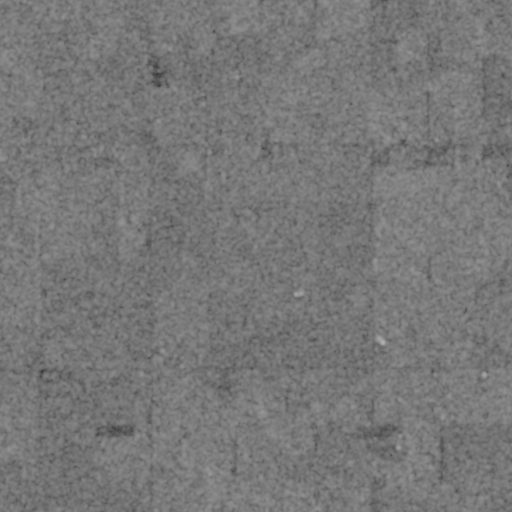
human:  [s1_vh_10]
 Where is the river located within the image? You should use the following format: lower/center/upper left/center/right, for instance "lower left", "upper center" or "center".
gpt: The river is located in the right of the image.
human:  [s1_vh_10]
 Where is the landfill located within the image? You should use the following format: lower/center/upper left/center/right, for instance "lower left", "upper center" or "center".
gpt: There is no landfill in the image.

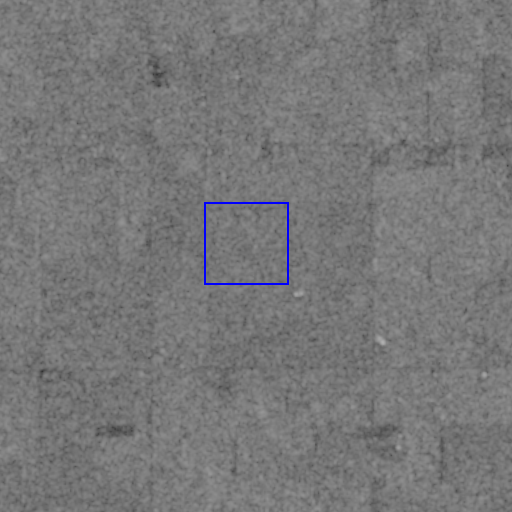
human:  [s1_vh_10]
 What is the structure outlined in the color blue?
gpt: The structure outlined in blue is a crop field.
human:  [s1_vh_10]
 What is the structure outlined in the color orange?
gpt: There is no orange outline.